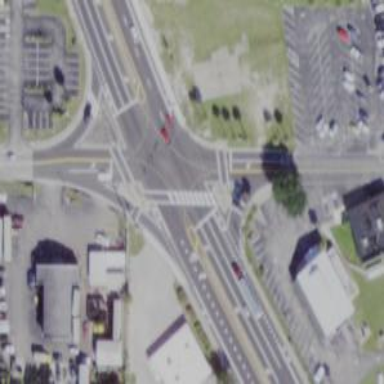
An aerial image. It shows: Uncontrolled crossing on footway.